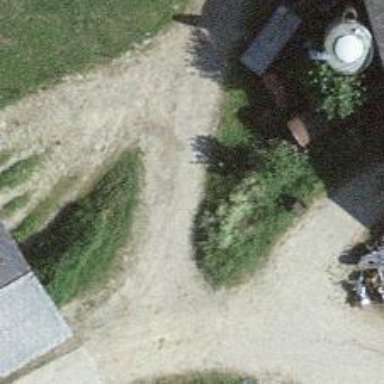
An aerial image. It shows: Farm.